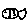
Label: fish